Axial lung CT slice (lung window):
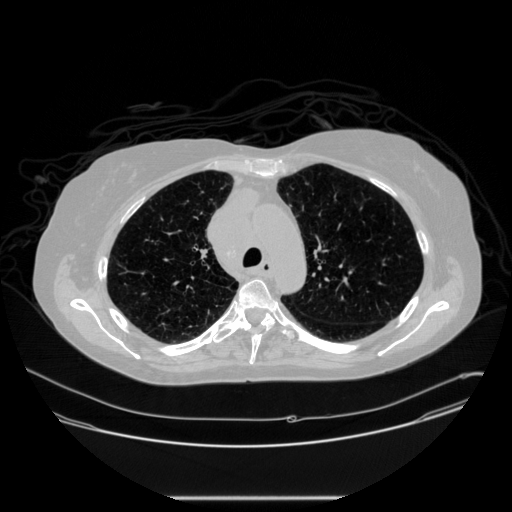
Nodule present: no